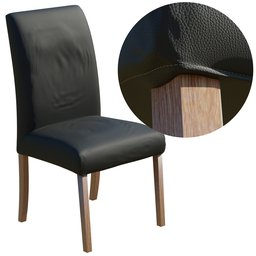
Label: furniture